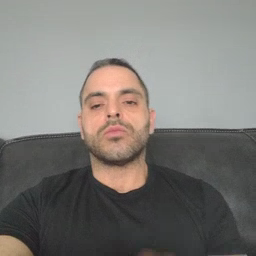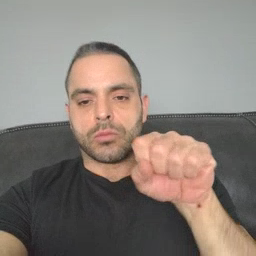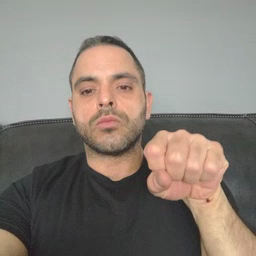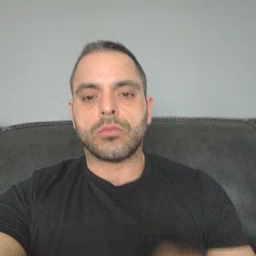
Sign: yes